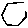
Label: hexagon